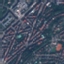
Land use / land cover class: Residential